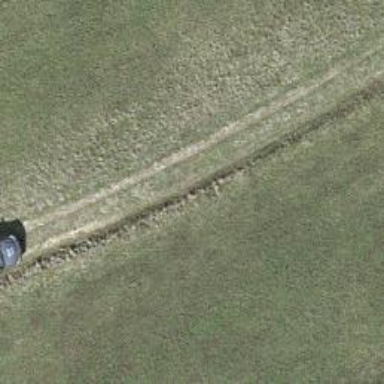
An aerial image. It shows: Track with grade5 tracktype.